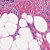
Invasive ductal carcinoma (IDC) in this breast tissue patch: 1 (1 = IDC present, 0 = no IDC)